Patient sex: F
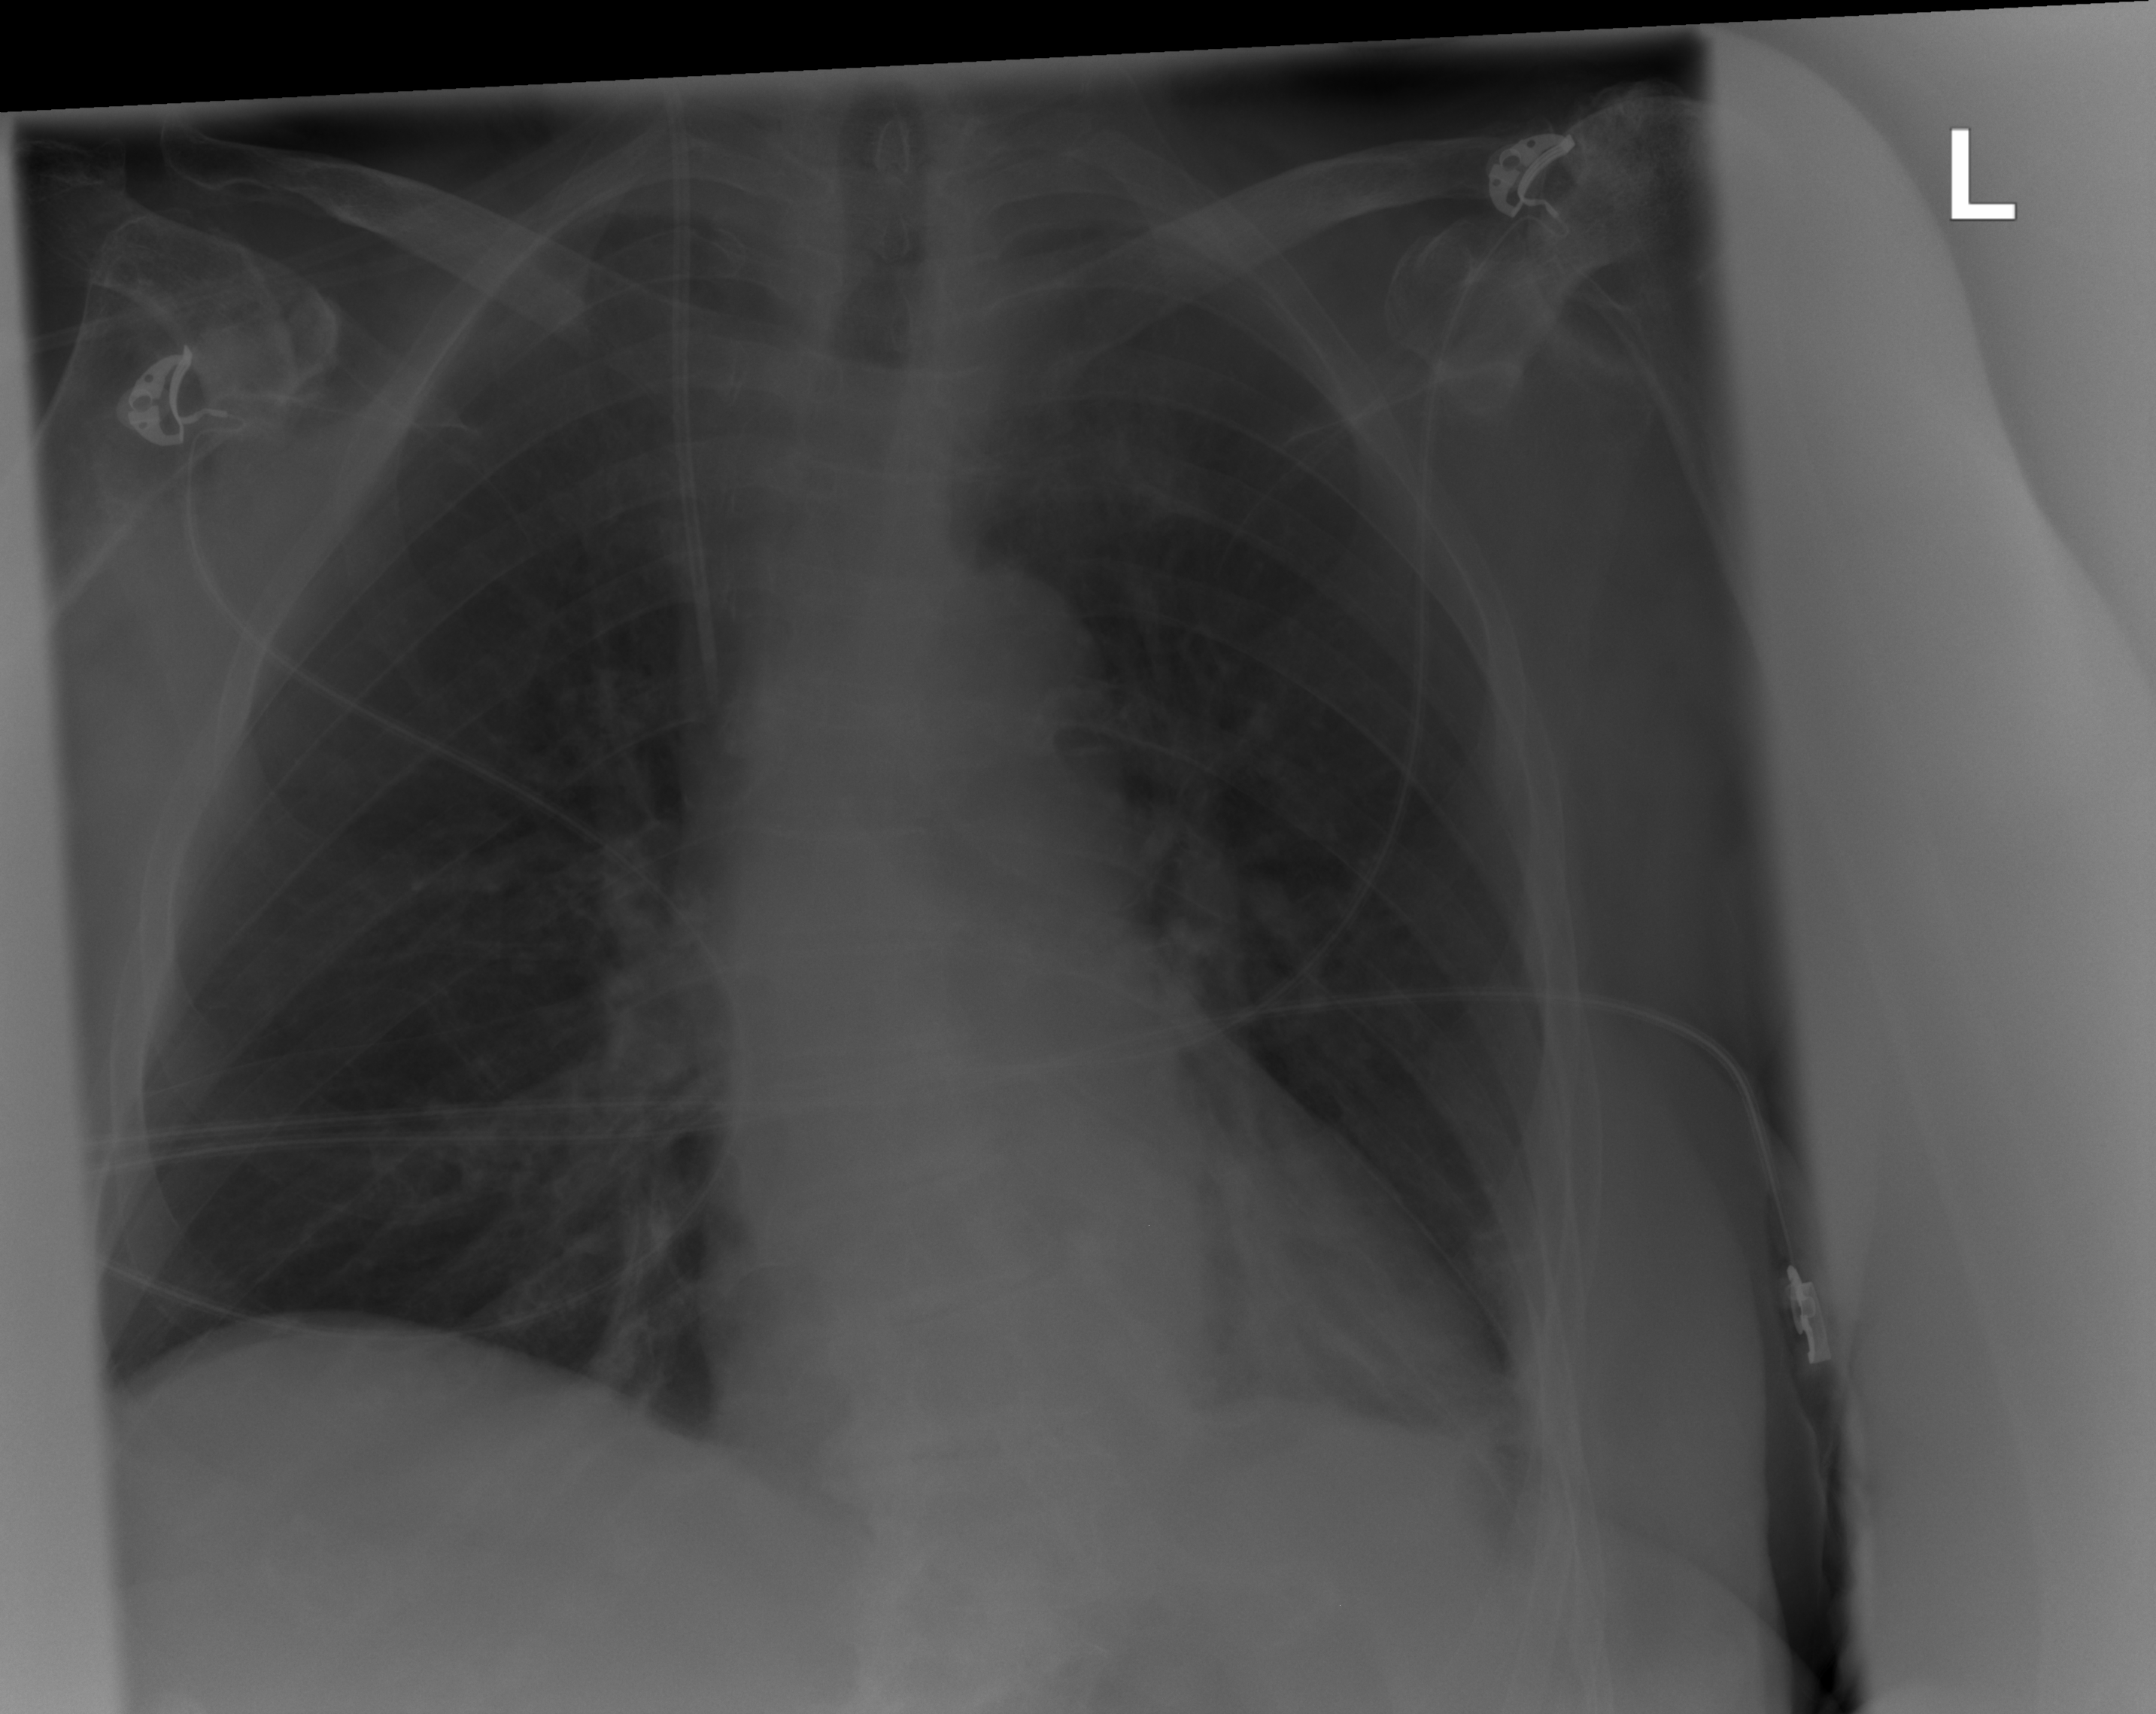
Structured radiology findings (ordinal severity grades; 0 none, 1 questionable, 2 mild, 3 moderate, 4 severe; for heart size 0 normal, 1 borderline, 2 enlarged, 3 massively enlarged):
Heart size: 0
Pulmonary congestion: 0
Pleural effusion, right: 0
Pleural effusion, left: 0
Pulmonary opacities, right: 0
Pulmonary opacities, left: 1
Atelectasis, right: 0
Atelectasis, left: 2